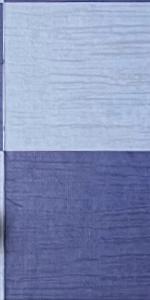
Label: Empty